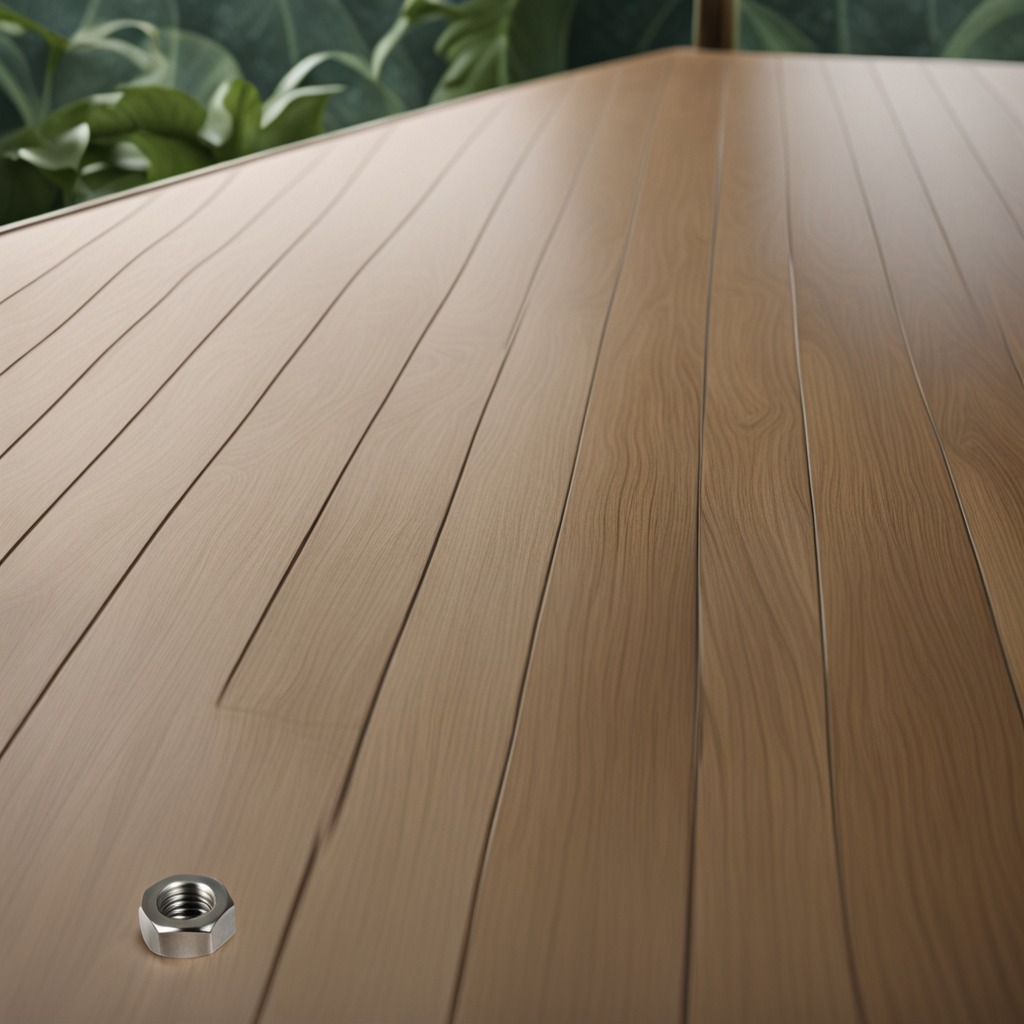
A metal nut is lying on a wooden table inside a jungle field workshop tent.